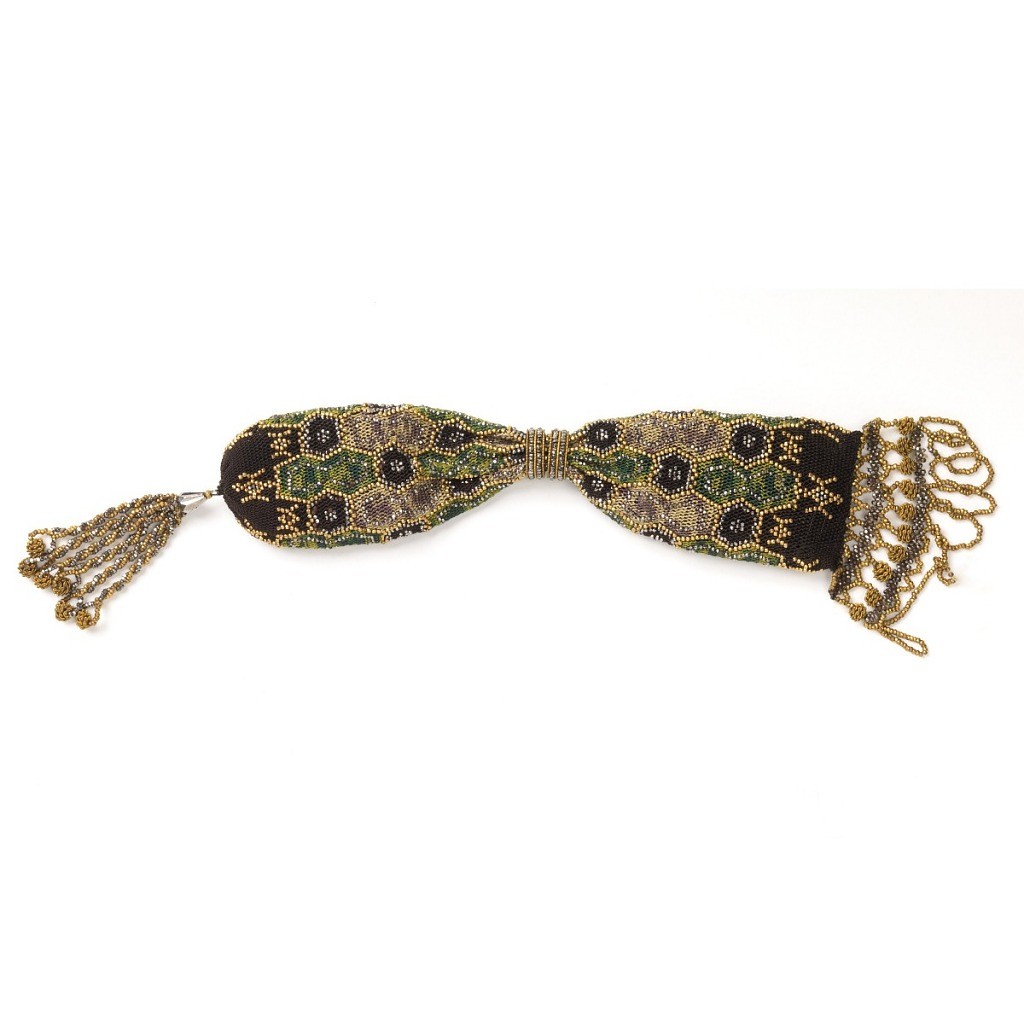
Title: Miser's purse
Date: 1830–50
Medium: silk, metallic beads Technique: beaded netting
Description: Miser's purse  in brown, cream, and soft pink silk netting in a honeycomb pattern, with gold-colored and cut-steel beads. The side opening is controlled by two cut steel rings. One end finished with tassel of twisted strands of beads, the other with a deep fringe of beads.